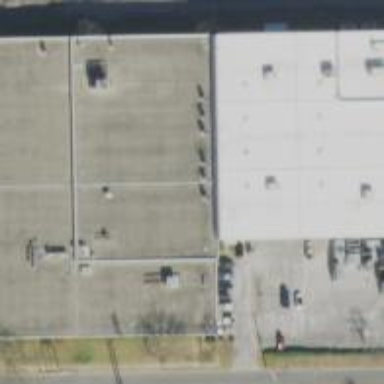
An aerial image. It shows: Warehouse building.